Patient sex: M
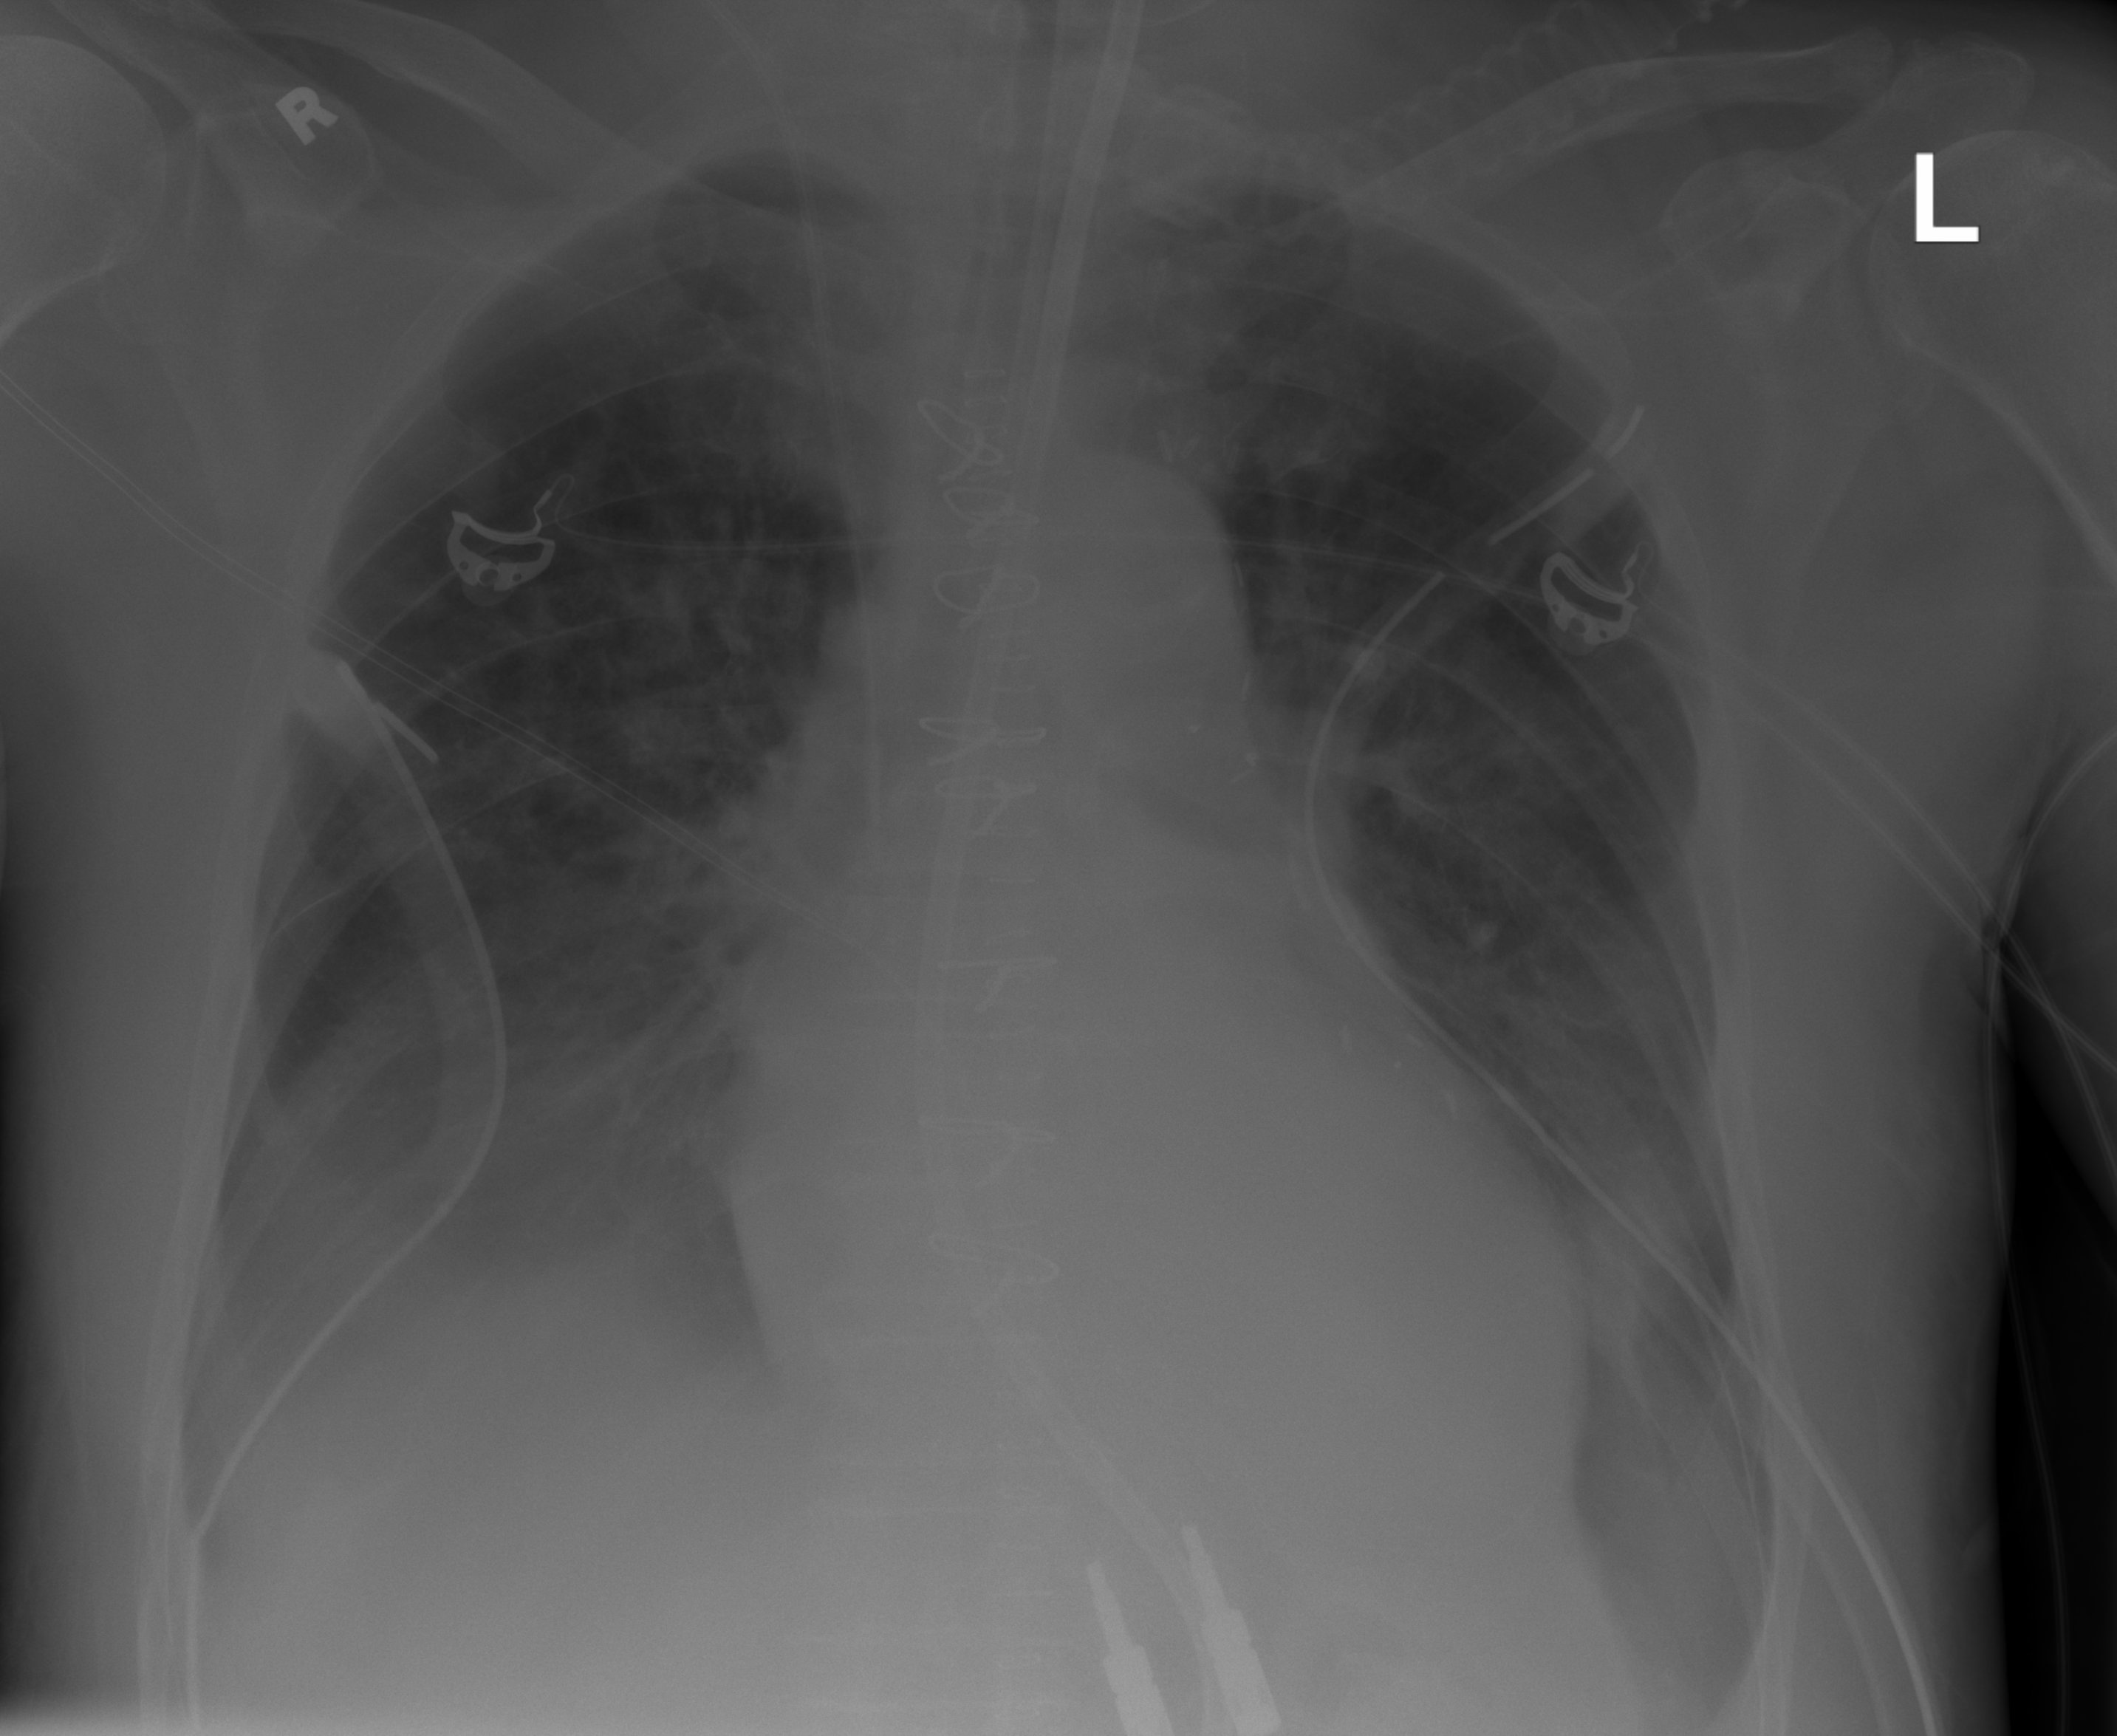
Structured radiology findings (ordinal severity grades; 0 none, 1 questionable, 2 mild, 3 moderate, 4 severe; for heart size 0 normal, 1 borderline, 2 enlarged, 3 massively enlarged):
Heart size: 1
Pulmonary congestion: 2
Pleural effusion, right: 2
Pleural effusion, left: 2
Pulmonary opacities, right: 2
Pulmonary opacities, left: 2
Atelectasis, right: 2
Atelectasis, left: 2